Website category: university
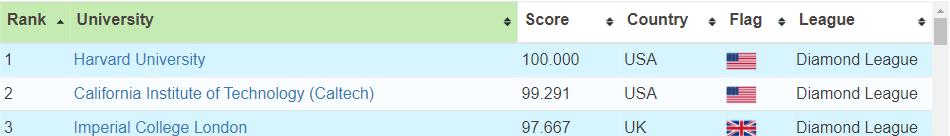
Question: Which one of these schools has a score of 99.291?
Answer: California Institute of Technology (Caltech)

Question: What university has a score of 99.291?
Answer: California Institute of Technology (Caltech)

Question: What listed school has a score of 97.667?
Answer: Imperial College London

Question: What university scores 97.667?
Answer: Imperial College London

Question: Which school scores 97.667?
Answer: Imperial College London

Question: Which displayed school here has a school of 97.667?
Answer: Imperial College London

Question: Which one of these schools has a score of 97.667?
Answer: Imperial College London

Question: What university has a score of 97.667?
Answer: Imperial College London

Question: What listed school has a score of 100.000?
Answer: Harvard University

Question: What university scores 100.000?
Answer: Harvard University

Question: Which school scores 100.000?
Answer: Harvard University

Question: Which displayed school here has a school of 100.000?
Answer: Harvard University

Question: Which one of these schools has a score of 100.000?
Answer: Harvard University

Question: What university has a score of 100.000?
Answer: Harvard University

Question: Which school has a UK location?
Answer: Imperial College London

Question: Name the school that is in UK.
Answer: Imperial College London

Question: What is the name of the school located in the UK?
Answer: Imperial College London

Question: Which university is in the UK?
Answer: Imperial College London

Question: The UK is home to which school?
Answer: Imperial College London

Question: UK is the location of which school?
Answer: Imperial College London